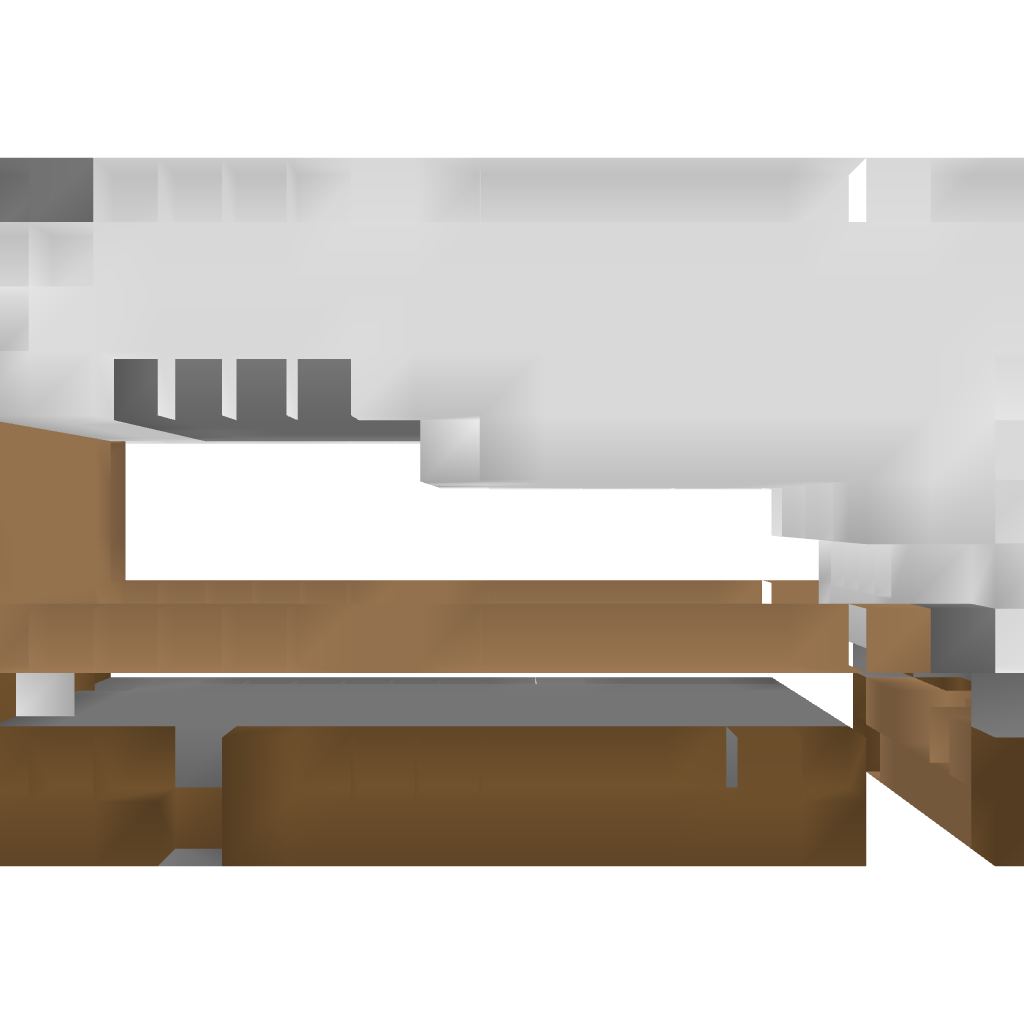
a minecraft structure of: Pig Farm bad low quality